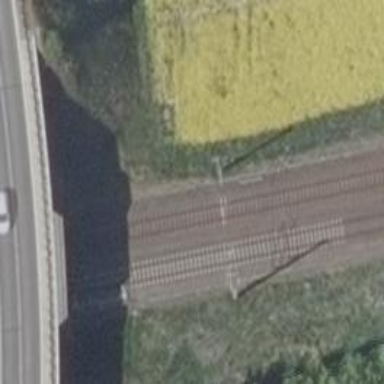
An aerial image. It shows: Railway with electrified contact lines.